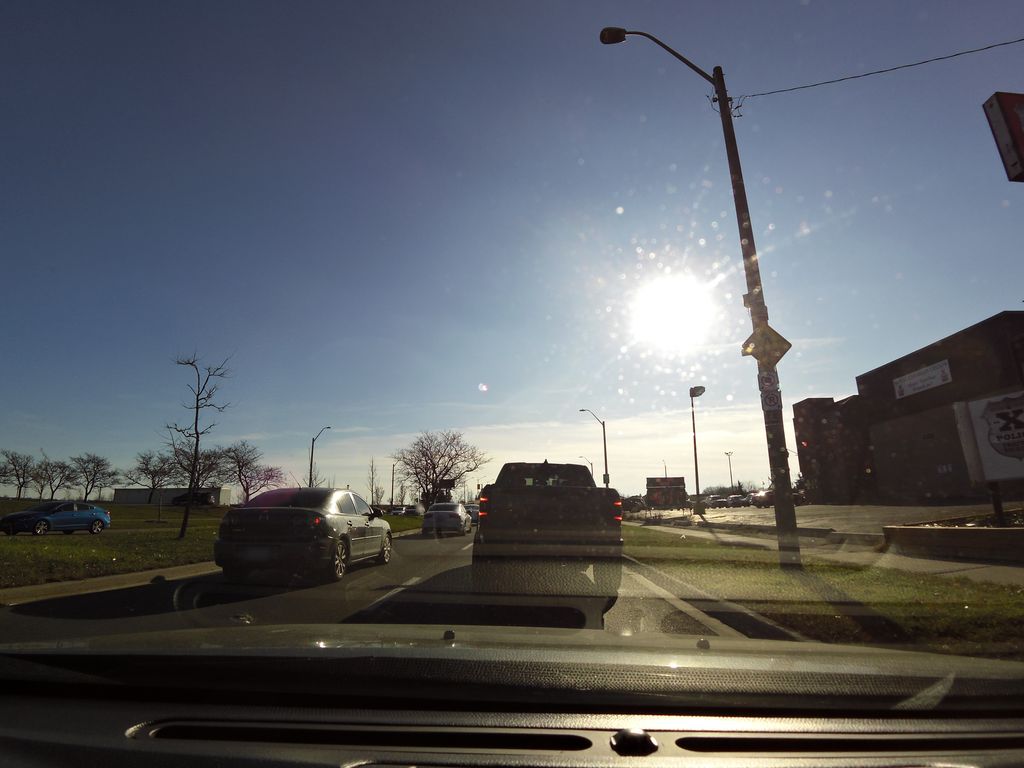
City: hamilton